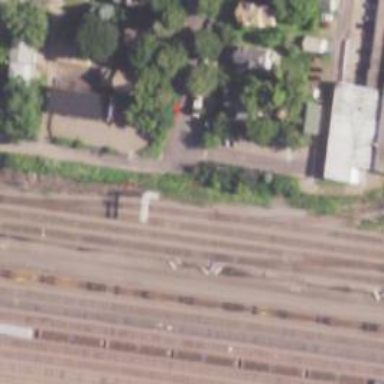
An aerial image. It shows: Railway signal.